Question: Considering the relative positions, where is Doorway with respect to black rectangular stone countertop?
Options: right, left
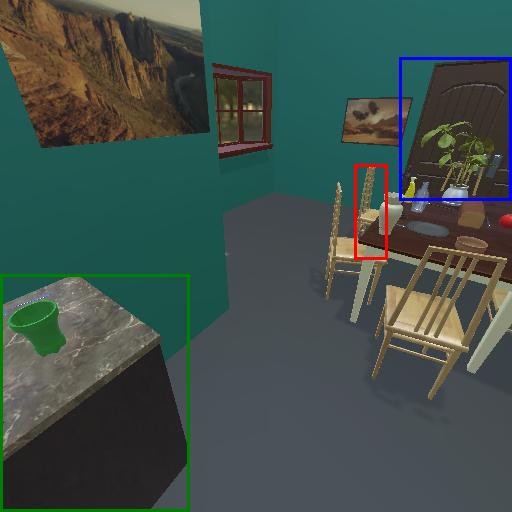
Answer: right